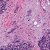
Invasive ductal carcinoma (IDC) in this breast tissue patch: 1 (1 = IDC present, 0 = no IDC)